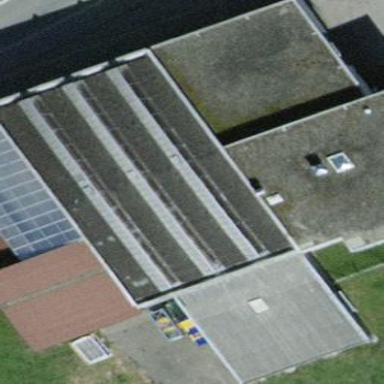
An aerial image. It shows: Commercial building.